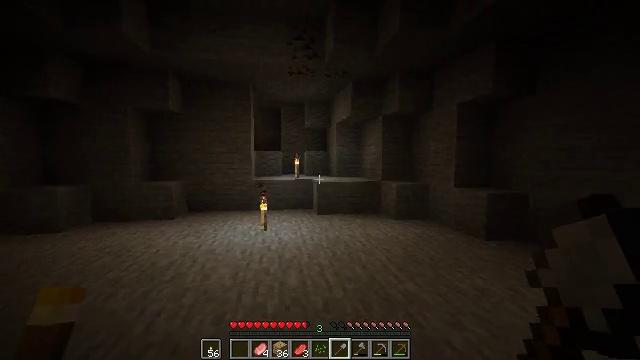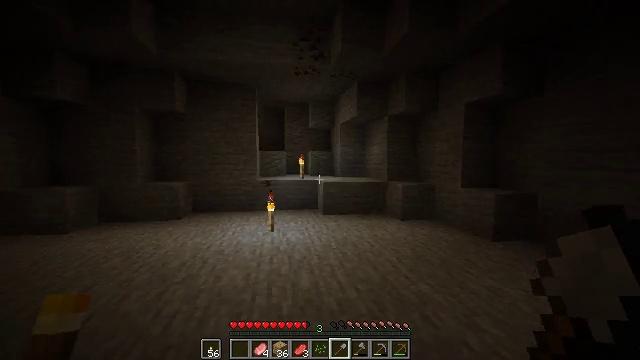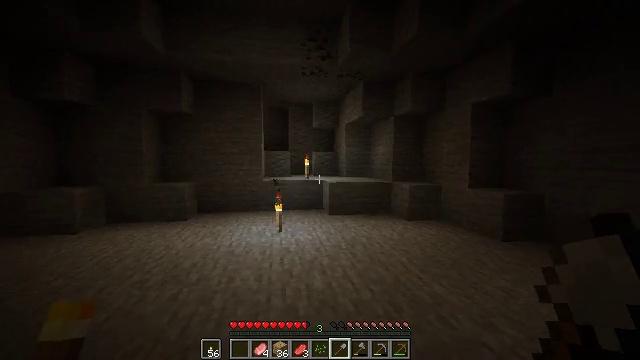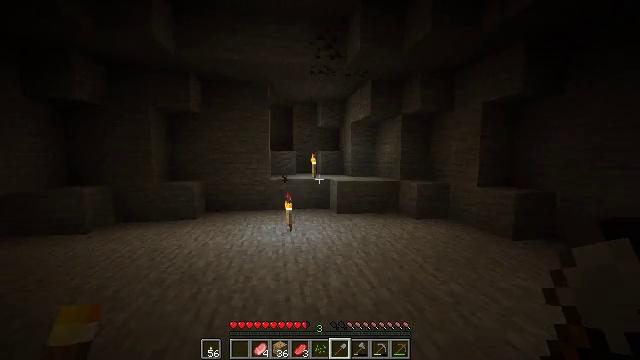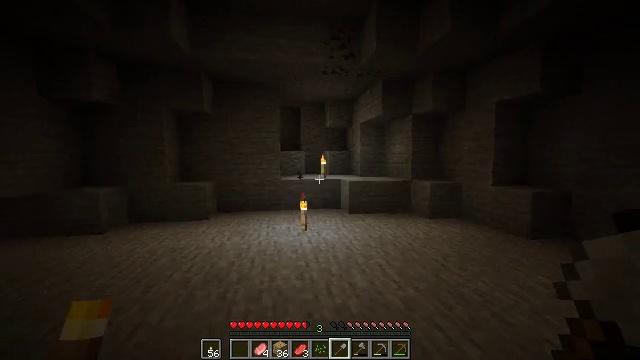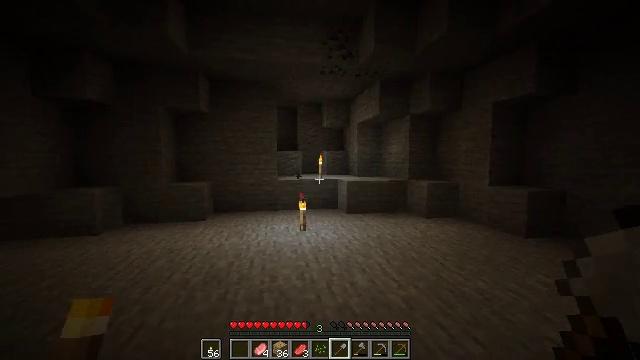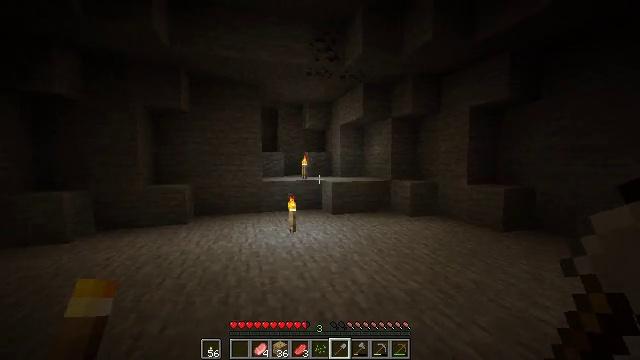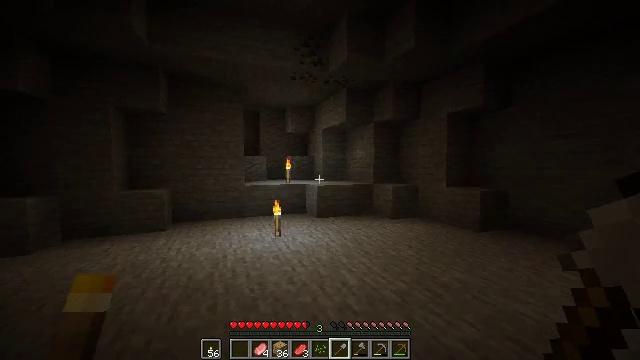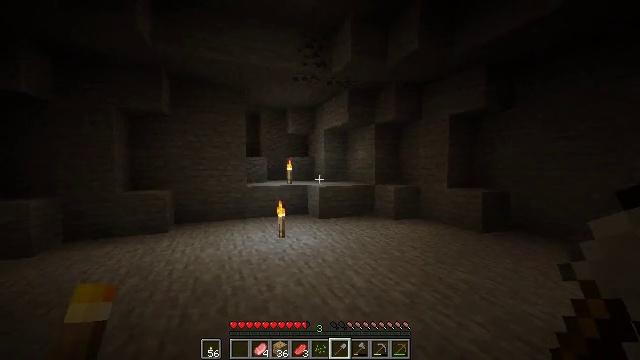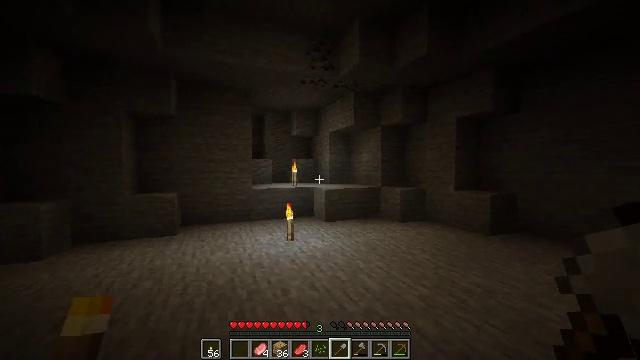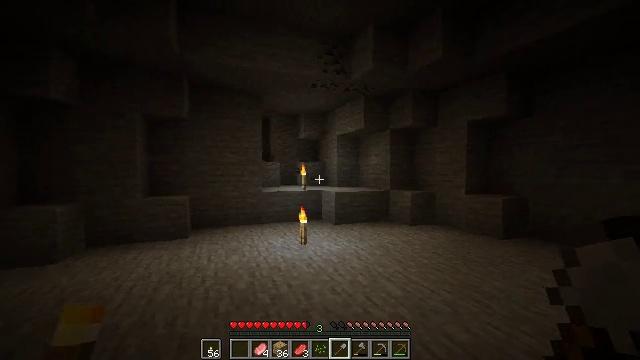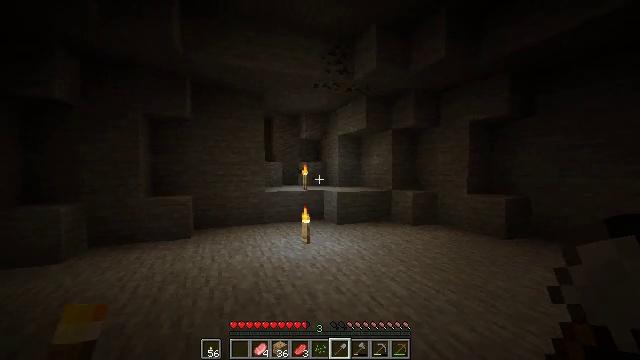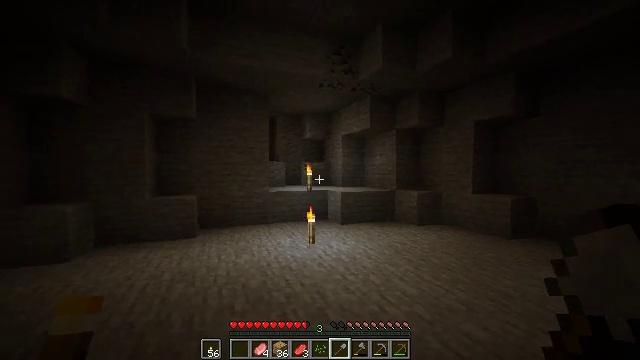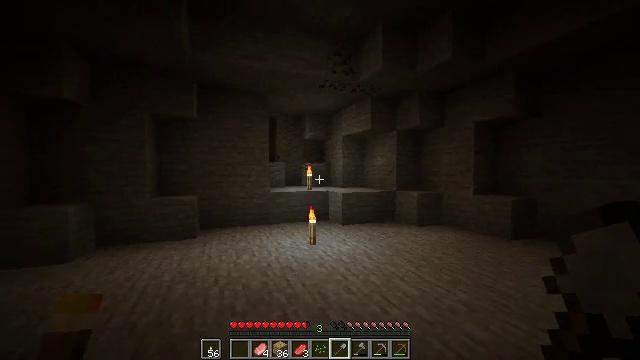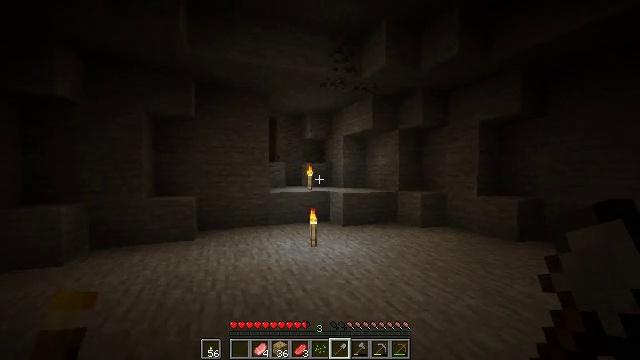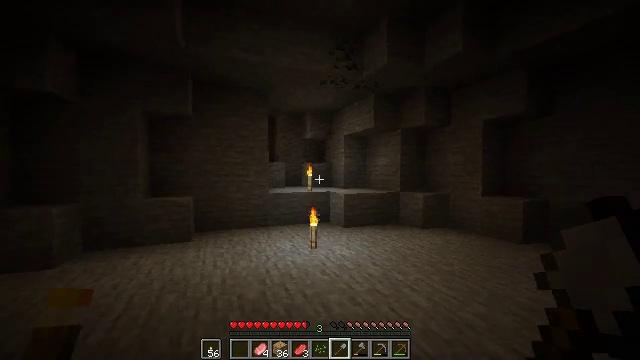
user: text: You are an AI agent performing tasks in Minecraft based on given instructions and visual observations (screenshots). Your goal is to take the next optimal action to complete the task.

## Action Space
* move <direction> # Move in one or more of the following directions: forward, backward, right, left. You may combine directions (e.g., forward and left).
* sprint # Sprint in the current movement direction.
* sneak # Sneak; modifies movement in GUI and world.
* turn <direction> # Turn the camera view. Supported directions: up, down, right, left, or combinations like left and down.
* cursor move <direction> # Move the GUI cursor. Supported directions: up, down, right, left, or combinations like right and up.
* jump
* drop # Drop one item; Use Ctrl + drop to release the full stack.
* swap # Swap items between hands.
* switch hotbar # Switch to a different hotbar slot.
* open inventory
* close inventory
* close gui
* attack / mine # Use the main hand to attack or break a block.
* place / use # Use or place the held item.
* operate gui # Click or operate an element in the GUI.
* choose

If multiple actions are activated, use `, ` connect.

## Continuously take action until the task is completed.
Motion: motion action
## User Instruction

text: Left click to collect the wall torch.
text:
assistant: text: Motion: move left
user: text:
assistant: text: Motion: move left
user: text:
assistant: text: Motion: move left
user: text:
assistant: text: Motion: move left
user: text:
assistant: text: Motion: move left, turn right
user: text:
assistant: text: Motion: move left, turn right
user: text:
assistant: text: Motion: move left, turn right and up
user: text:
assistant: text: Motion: move left
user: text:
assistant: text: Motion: move left
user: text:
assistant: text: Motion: move left
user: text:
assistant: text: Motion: no_op
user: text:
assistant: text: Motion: no_op
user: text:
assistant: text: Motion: move forward
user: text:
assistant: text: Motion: move forward
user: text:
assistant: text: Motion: move forward
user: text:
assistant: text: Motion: move forward
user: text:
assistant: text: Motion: move forward
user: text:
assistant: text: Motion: move forward
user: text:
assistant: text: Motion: move forward, turn left
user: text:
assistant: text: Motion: move forward, turn left
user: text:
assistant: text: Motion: move forward, turn left
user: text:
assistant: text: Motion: move forward, turn left and down
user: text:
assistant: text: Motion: move forward, turn left and down
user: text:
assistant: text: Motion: move forward, turn left and down
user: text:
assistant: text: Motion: no_op
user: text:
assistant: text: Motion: no_op
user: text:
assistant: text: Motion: no_op
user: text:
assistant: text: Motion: move forward
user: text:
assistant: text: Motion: move forward
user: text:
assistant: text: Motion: move forward